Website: home-depot
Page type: account-dashboard
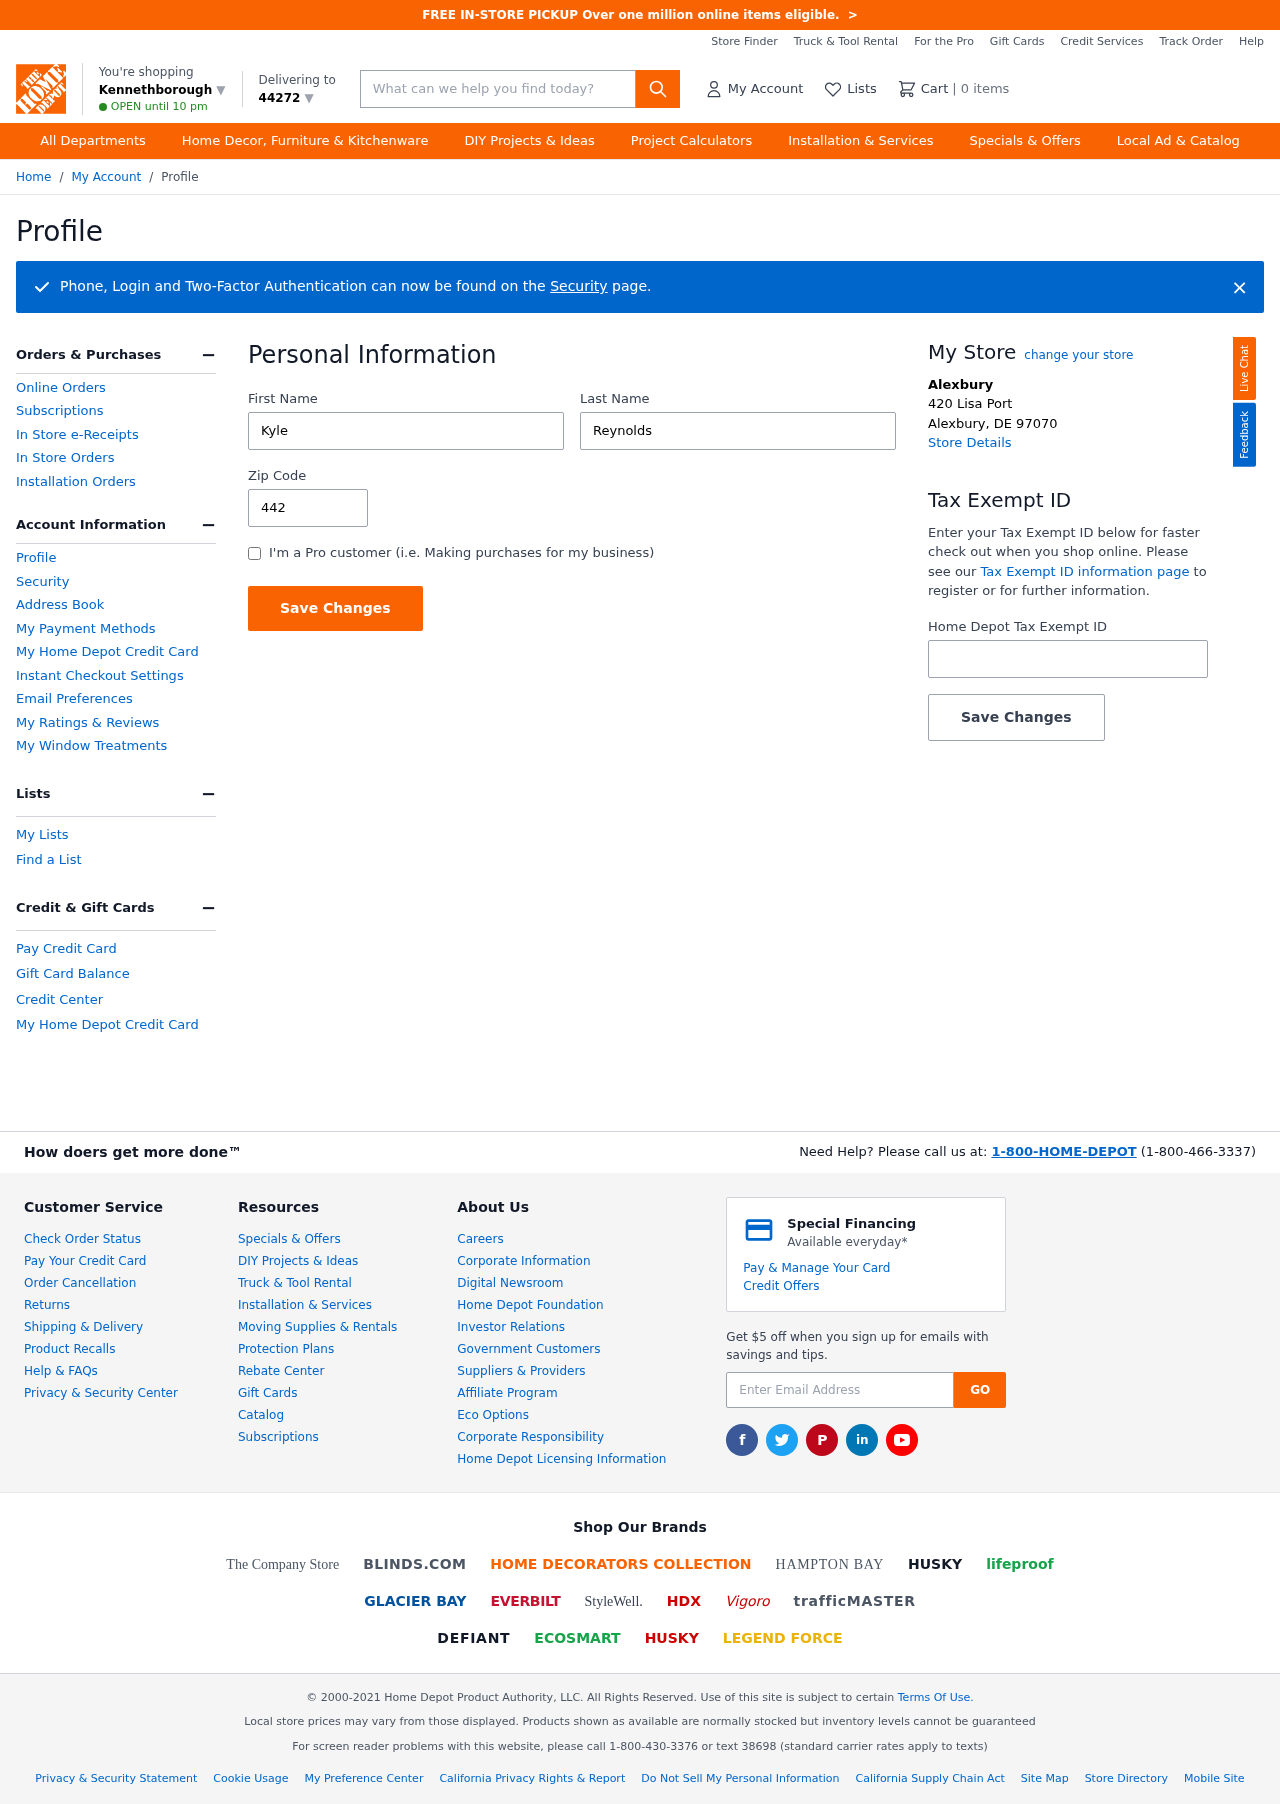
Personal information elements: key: PII_CITY
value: Kennethborough ▼
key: PII_FIRSTNAME
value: Kyle
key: PII_LASTNAME
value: Reynolds
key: PII_LOCATION1_CITY
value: Alexbury
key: PII_LOCATION1_CITY_STATE_ZIP
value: Alexbury, DE 97070
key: PII_LOCATION1_STREET
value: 420 Lisa Port
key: PII_POSTCODE
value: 44272 ▼
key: PII_POSTCODE
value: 44272
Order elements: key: ORDER_NUM_ITEMS
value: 0
Search elements: key: HEADER_SEARCH
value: What can we help you find today?